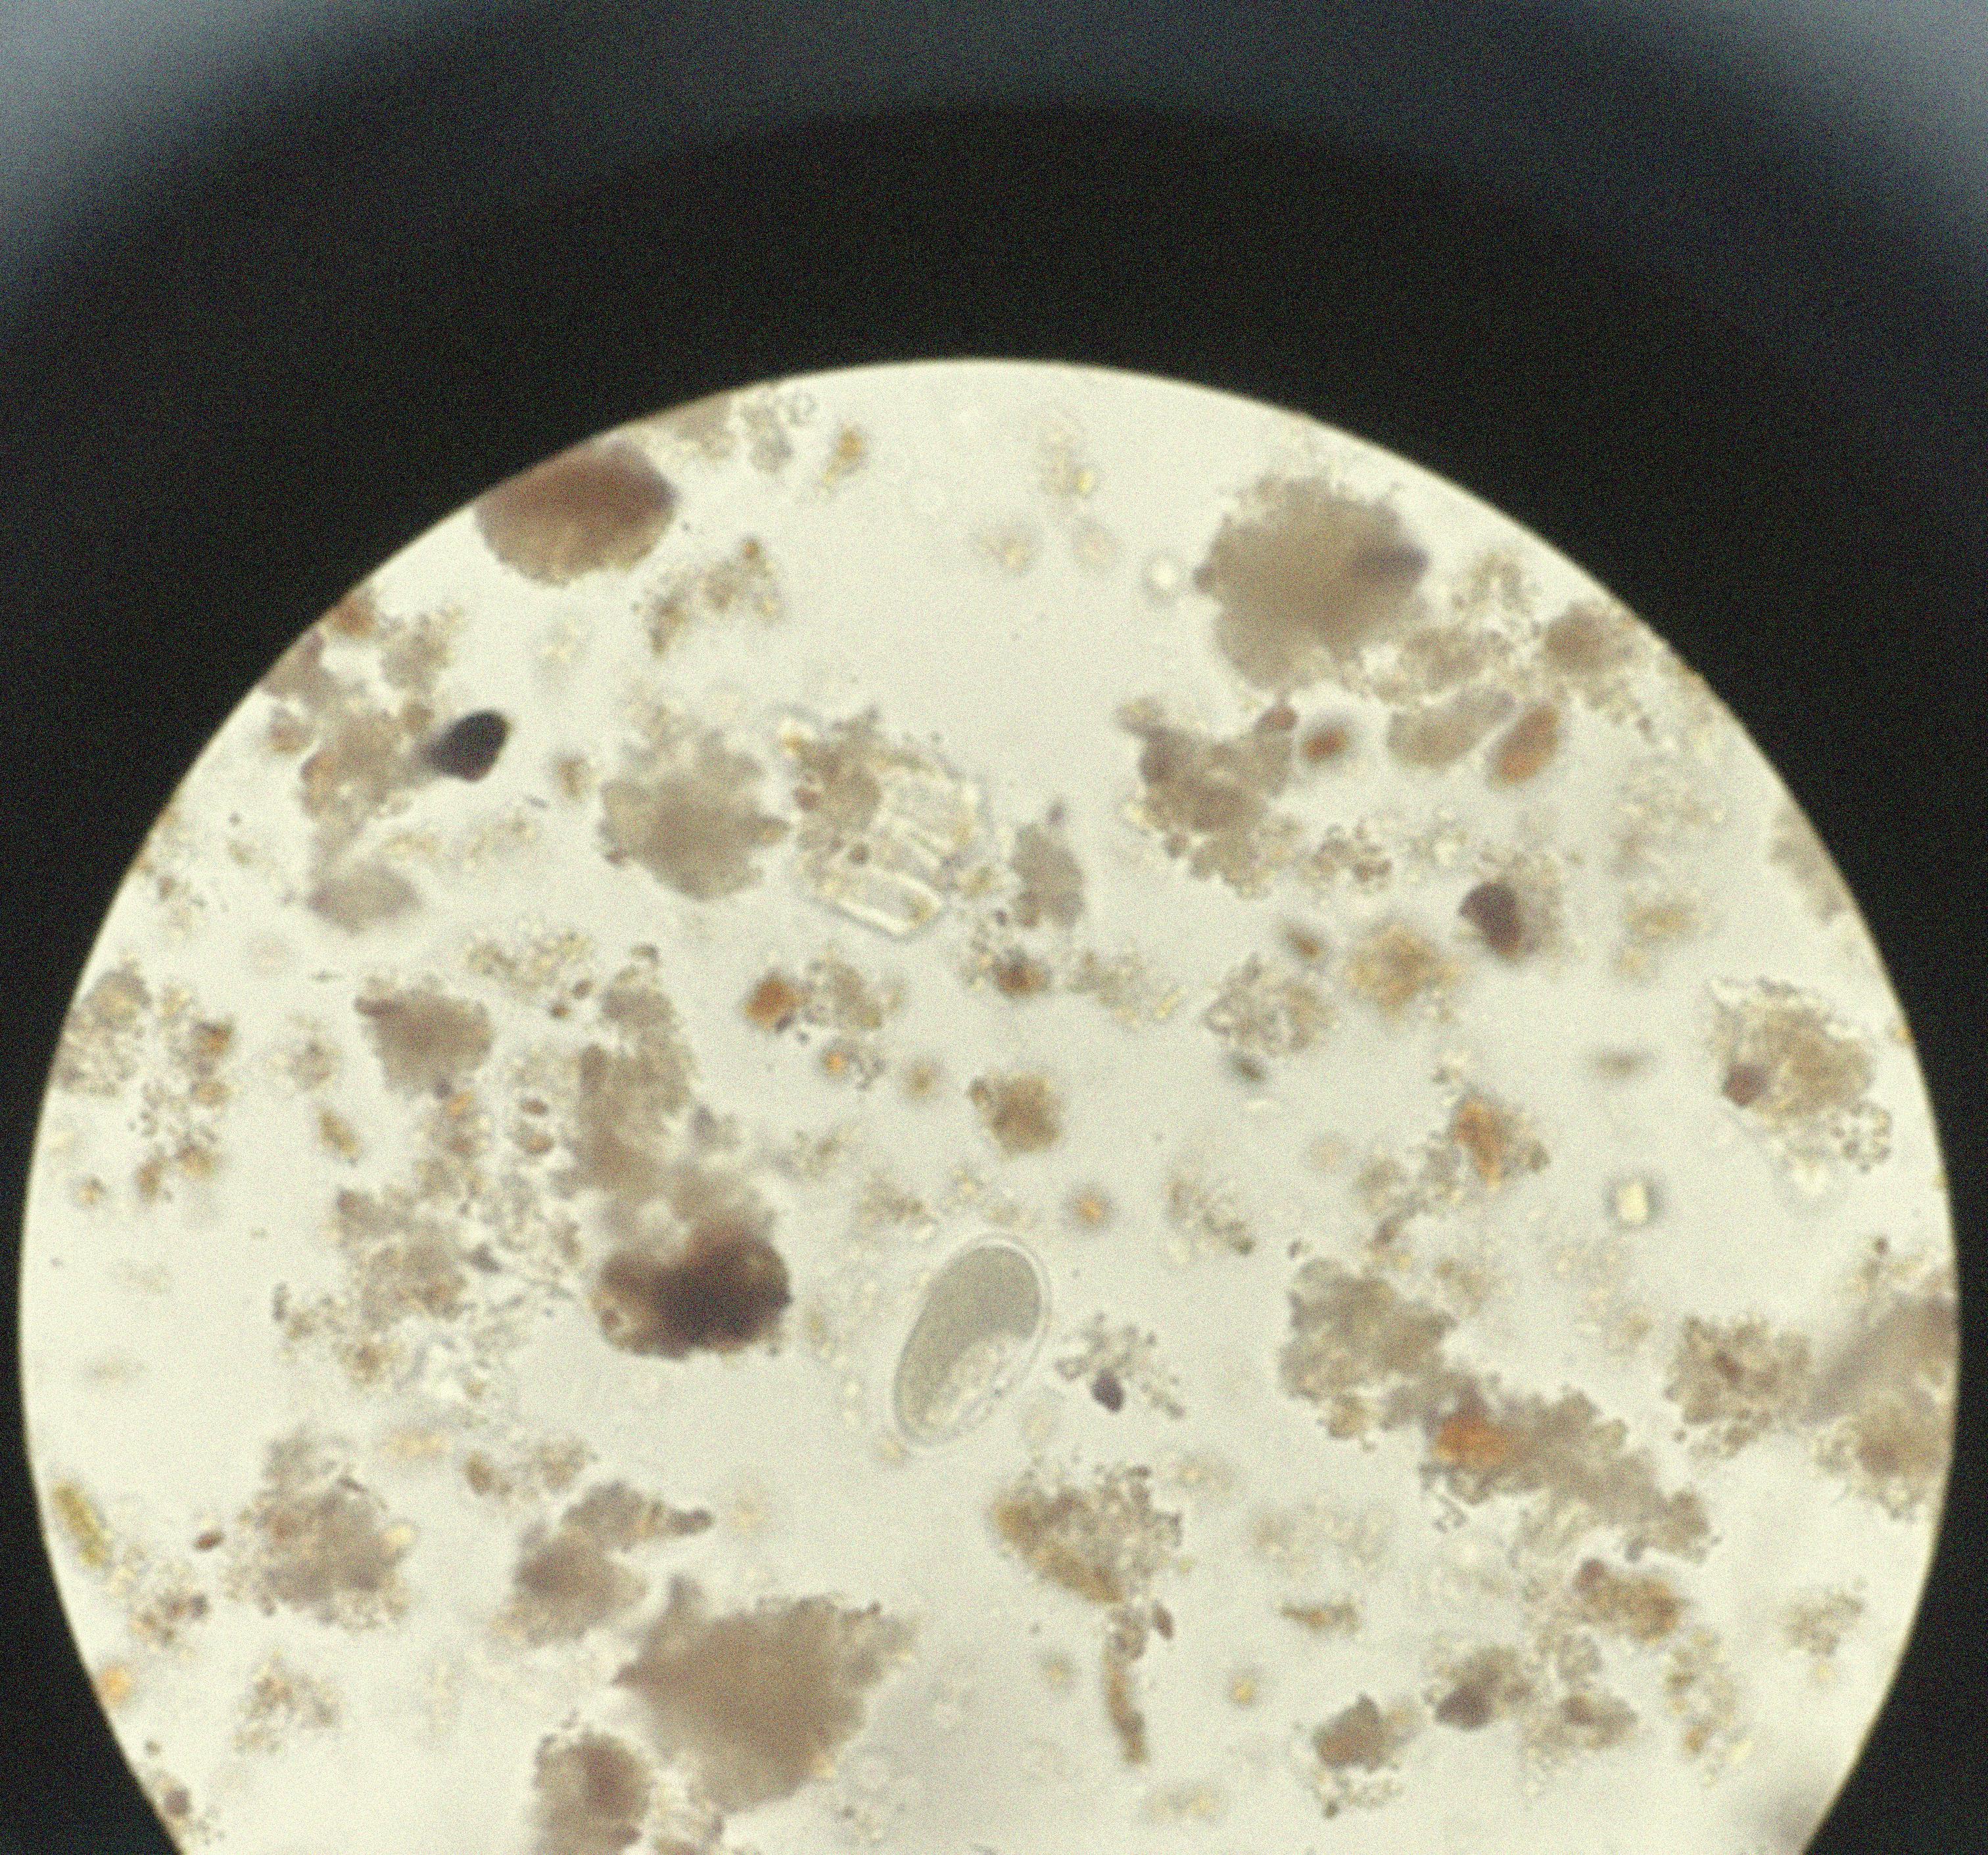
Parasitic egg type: Hookworm egg